Question: I have a large Excel file with 5000 URL's in them. I need to remove the leading slash from the beginning of the URLs. Obviously I don't want to have to go and remove all 5000 of the leading slashes so I was wondering if there is a way to do this?
Here is a picture explaining my issue a bit more in depth.
This image explains my problem in depth.

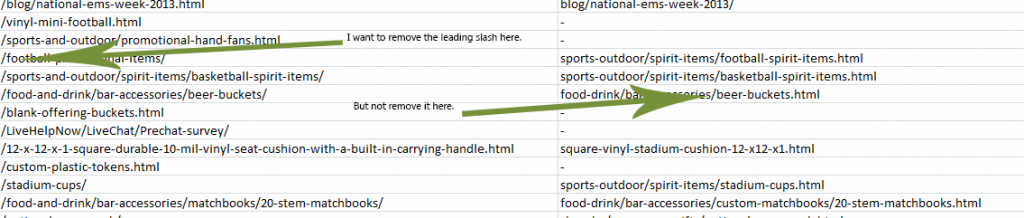
Answer: You can use a formula to strip the leading character out.
Assuming the Column you have your URLs in is 'Column C'
1. Create a new Column to the right of the column with the URL.
2. In the function bar, enter the following formula =RIGHT(C1, LEN(C1)-1)
3. Fill the rest of the Column D with this formula and it will update all of the rows in Column D with the modified URLs.
After you are done and satisfied the URLs are in the form you need, you can delete the original column.